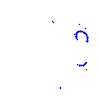
Particle: proton